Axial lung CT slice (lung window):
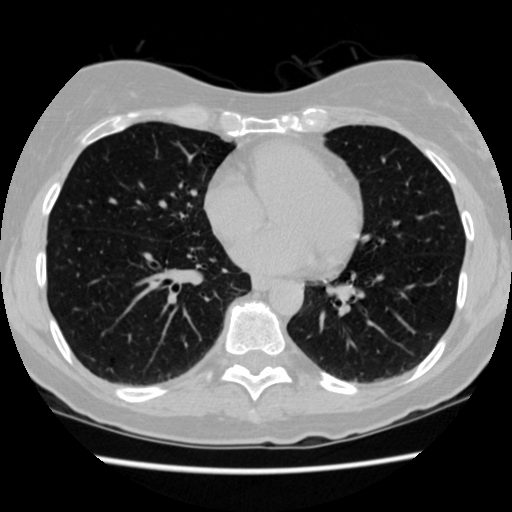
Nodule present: no